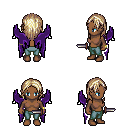
a pixel art fantasy rpg character, female body template, human, dark skin, purple wings, teal pants, white blonde long hairstyle, bracelets, dagger, four views (front, back, left, right), 2x2 character sprite sheet, small pixel art, hard edges, no anti-aliasing